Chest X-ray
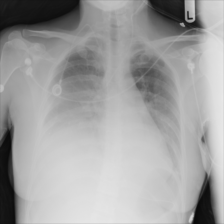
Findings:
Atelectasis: negative
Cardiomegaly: negative
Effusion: negative
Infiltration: negative
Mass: negative
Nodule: negative
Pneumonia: negative
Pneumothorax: negative
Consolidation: negative
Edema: negative
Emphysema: negative
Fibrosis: negative
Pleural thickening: negative
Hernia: negative